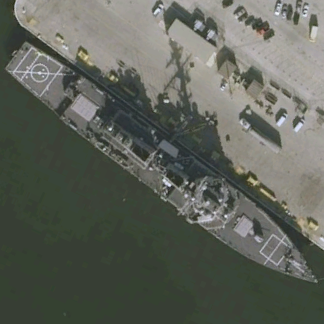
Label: Arleigh_Burke-class_destroyer